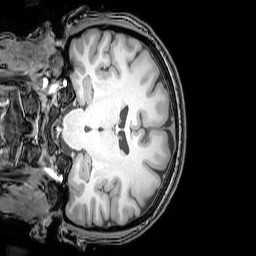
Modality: T1w
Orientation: coronal
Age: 26
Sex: female
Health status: healthy
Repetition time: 0.081 s
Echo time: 0.037 s